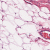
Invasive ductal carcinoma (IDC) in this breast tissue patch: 0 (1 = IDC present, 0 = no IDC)